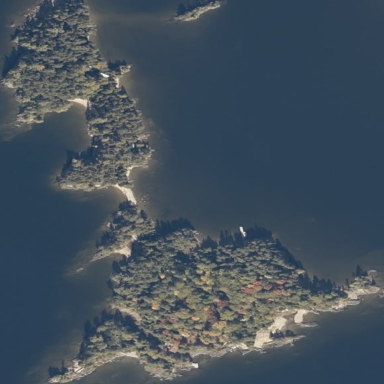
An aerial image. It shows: Islet.